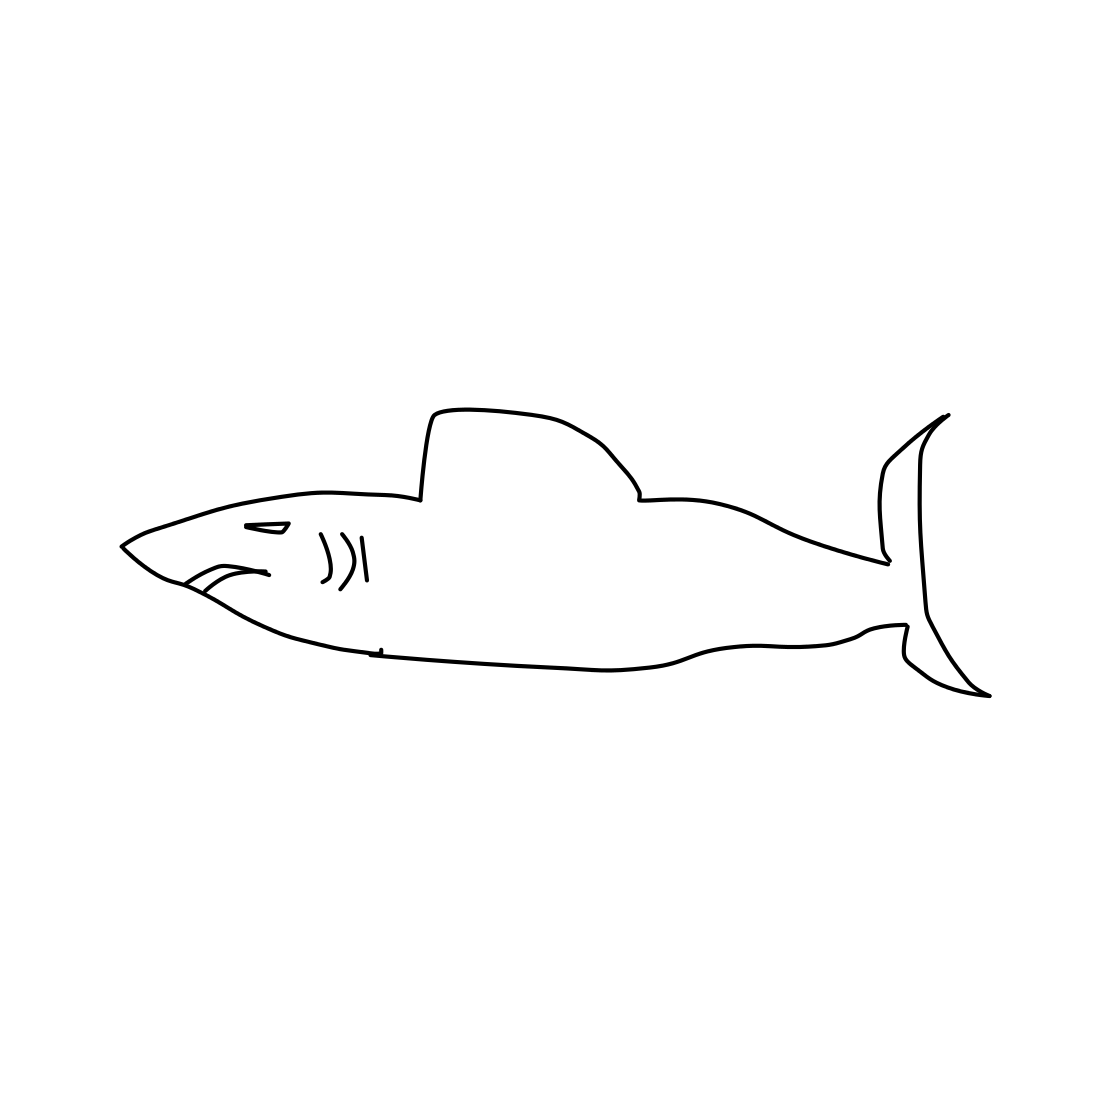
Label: shark